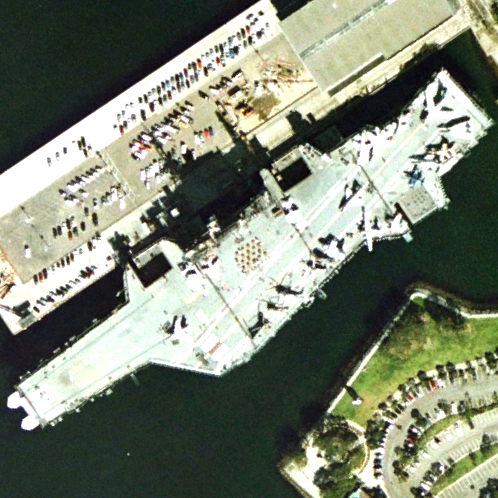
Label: aircraft_carrier